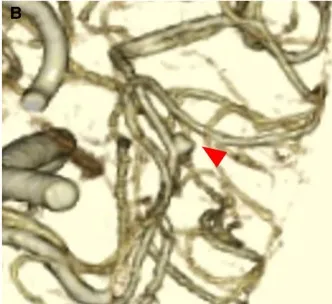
(B) The scaled-up version of CTA taken two years before this admission. The size of the right MCA aneurysm (arrowhead) was 3 mm.
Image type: radiology (ct)